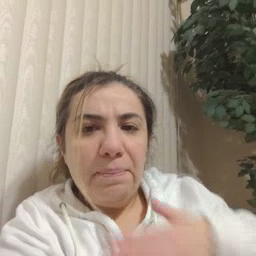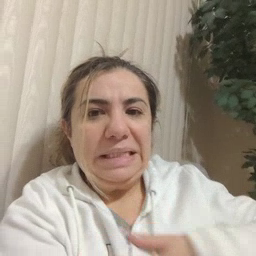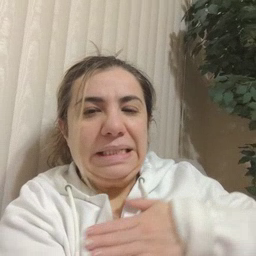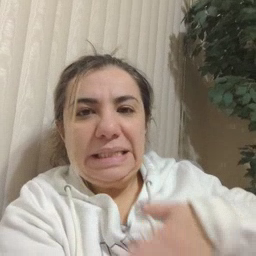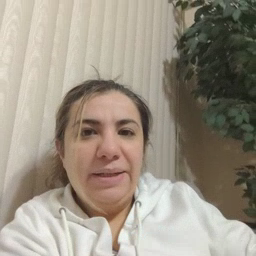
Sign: please